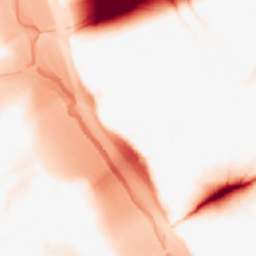
Category: morphological
Decomposition family: tophat
Decomposition parameters: size: 50
mode: black
Upsampling method: area
Upsampling parameters: scale: 2
Upsampling scale: 2